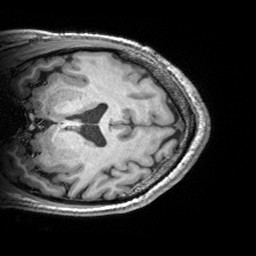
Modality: T1w
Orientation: coronal
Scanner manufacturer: siemens
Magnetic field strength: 3 T
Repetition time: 2.53 s
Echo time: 0.00299 s